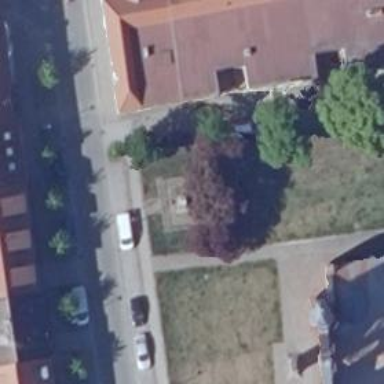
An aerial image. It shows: Historic memorial.